Question: Good day everyone! I've got a graph. First, I know how to build recursive selections. I read some info on .

In this image you can see that (for example) the top node of the graph, which is numbered 0, influences node number 1 (etc (2->4), (3->4), (4->5), (5->6), (1->5))
TASK: for node show nodes which it influences. For example,
number 1 influences 5 and 6.
The result SQL must return something like this:
'''
who_acts| on_whom_influence
0 | 1
0 | 5
0 | 6
1 | 5
1 | 6
2 | 4
2 | 5
2 | 6
3 | 4
3 | 5
3 | 6
4 | 5
4 | 6
5 | 6
'''
Starting data that I can get using <URL> of CTE are:
'''
who_acts| on_whom_influence
2 | 4
3 | 4
4 | 5
5 | 6
1 | 5
0 | 1
'''
Can I make this selection using SQL syntax and a recursive select? How can I do it?
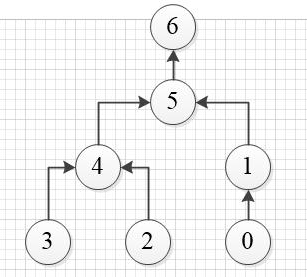
Answer: That sounds like a straightforward CTE. You can pass along the root of the influence in a separate column:
'''
; with Influence as
(
select who_acts
, on_whom_influence
, who_acts as root
from dbo.YourTable
union all
select child.who_acts
, child.on_whom_influence
, parent.root
from Influence parent
join dbo.YourTable child
on parent.on_whom_influence = child.who_acts
)
select root
, on_whom_influence
from Influence
order by
root
, on_whom_influence
'''
<URL>